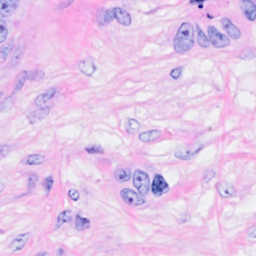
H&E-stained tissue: Breast